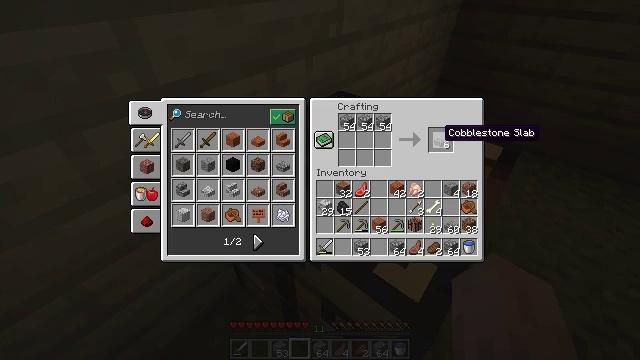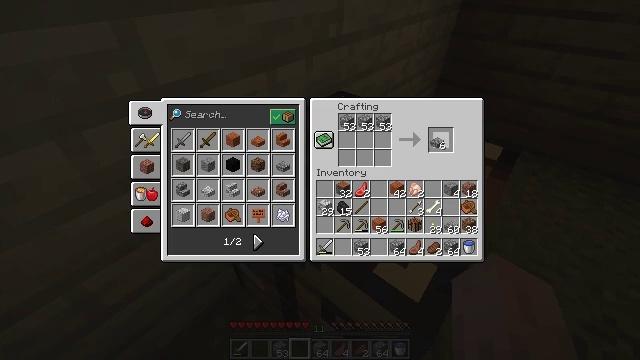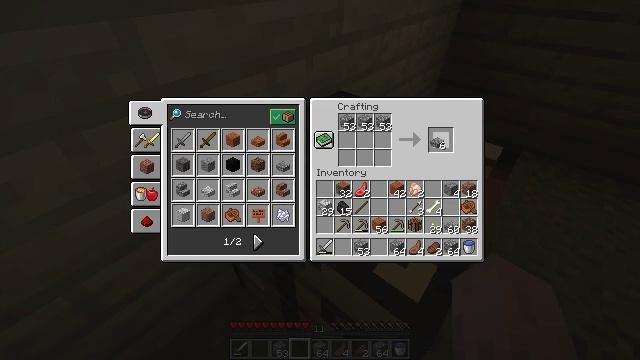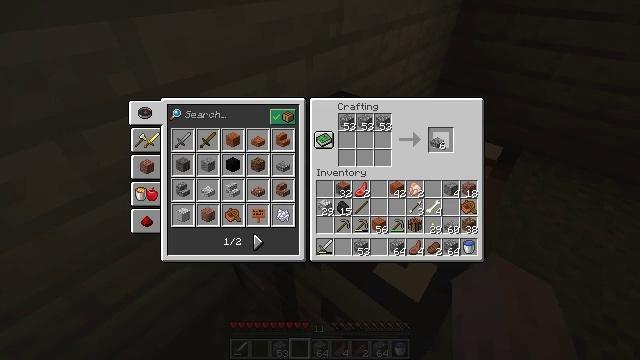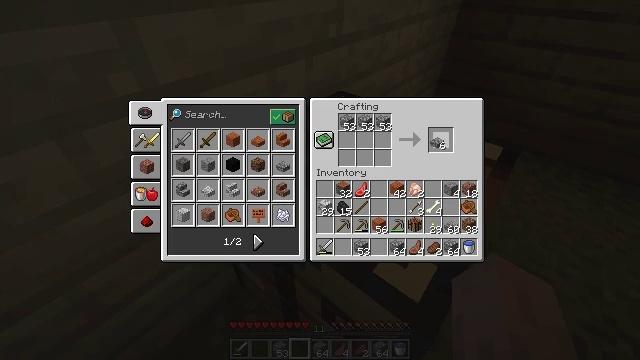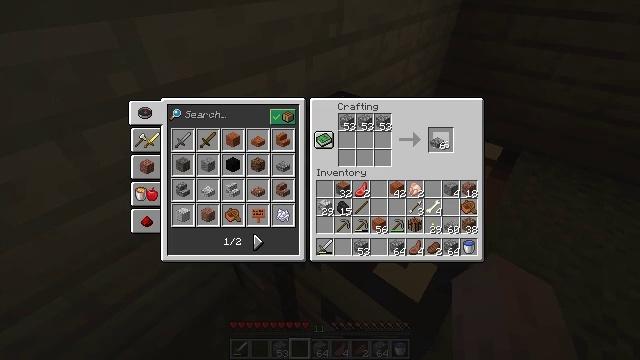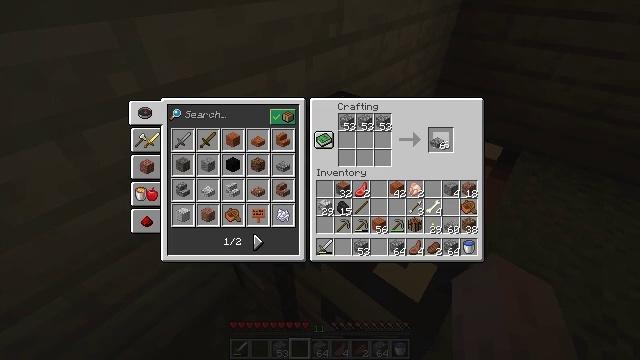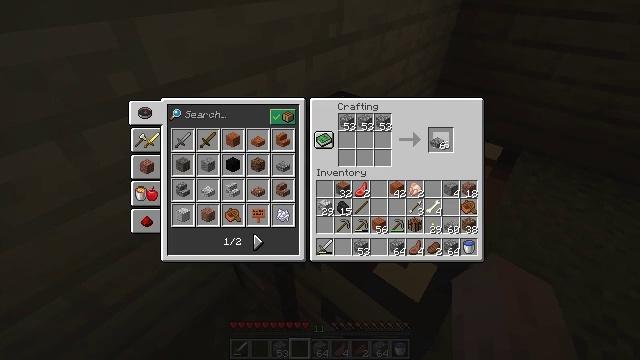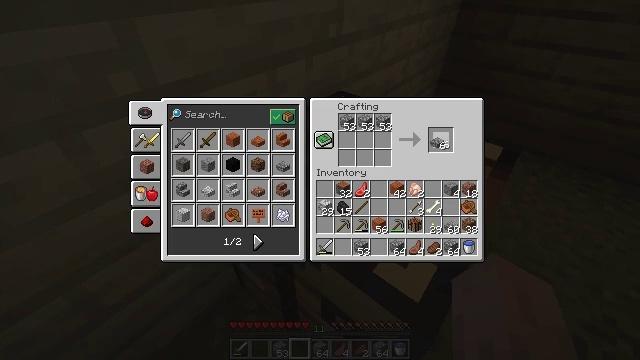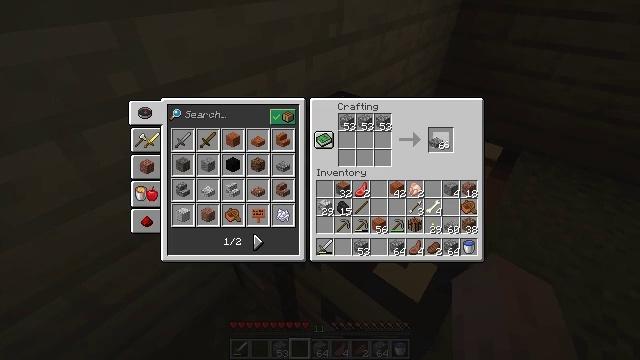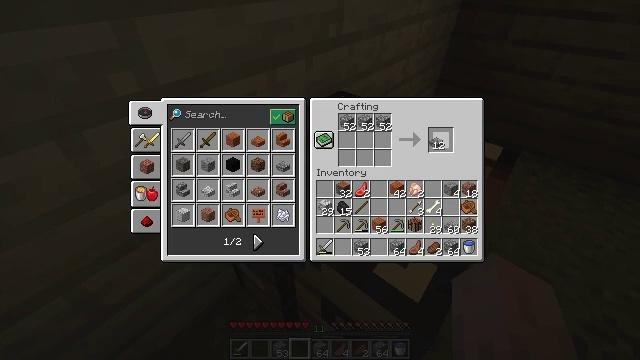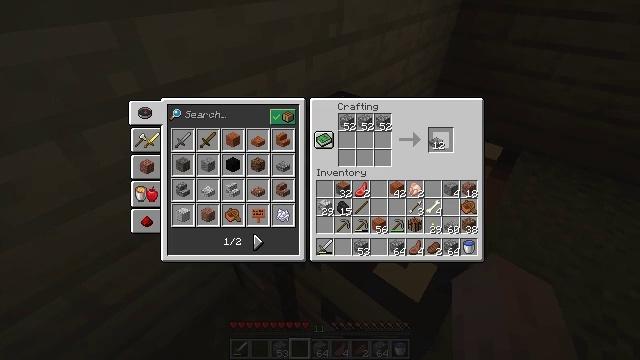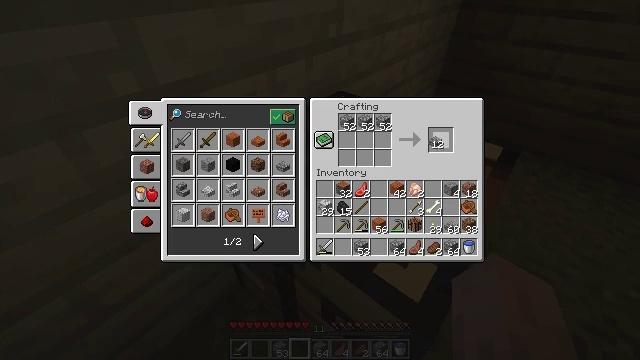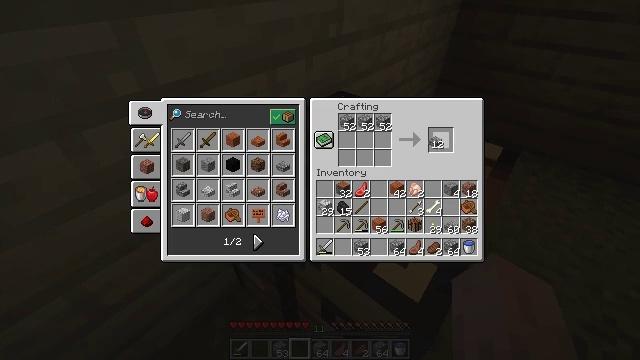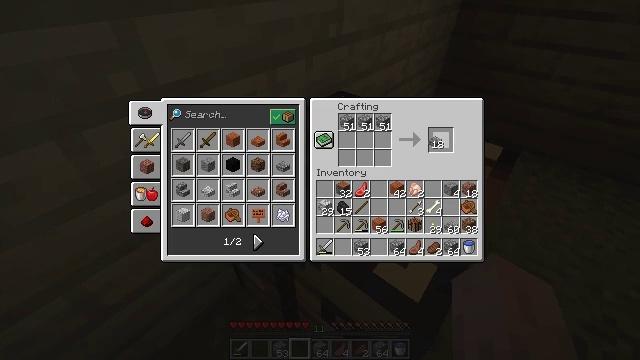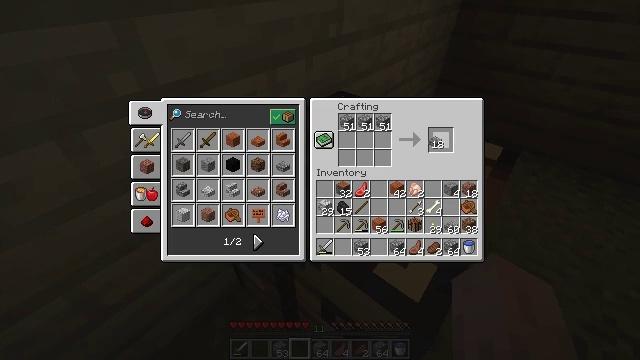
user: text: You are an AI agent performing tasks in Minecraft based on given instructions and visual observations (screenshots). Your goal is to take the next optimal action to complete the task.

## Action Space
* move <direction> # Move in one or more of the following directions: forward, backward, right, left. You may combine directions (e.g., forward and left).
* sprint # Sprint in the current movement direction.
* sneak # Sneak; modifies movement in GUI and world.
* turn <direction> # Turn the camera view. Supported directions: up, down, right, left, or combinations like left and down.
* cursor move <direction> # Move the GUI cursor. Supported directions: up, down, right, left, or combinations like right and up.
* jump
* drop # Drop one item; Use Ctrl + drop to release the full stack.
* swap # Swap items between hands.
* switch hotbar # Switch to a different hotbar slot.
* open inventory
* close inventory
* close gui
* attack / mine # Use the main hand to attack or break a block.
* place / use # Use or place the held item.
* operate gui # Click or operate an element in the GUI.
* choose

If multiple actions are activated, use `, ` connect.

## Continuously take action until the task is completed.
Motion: motion action
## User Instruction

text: Craft a cobblestone slab.
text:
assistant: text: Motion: operate gui
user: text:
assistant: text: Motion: operate gui
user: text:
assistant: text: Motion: operate gui
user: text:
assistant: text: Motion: operate gui
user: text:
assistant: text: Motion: operate gui
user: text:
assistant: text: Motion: operate gui
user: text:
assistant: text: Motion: no_op
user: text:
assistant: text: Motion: operate gui
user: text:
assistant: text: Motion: operate gui
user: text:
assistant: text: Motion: no_op
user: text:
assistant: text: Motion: operate gui
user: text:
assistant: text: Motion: operate gui
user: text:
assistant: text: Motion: operate gui
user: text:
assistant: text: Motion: no_op
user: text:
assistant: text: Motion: operate gui
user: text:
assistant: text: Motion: operate gui
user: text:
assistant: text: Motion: no_op
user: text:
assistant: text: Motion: operate gui
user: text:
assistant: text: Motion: operate gui
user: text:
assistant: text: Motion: operate gui
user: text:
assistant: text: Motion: operate gui
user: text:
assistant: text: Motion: operate gui
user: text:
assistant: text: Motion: operate gui
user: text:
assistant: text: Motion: no_op
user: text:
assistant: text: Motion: operate gui
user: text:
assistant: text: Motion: operate gui
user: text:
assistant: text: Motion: no_op
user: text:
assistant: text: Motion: operate gui
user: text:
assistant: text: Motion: operate gui
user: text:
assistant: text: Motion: no_op